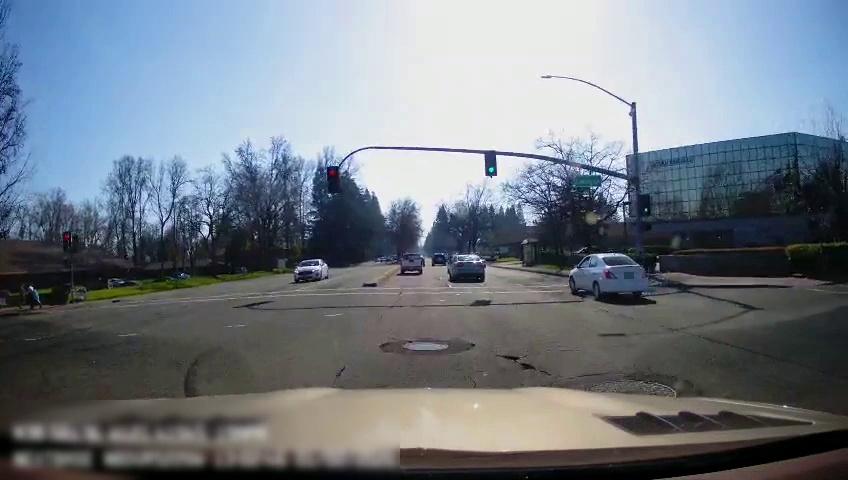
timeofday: Day
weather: Sunny
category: Drivable Space
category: Vehicles | SUV
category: Vehicles | Car
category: Vehicles | Car
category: Vehicles | Truck
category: Vehicles | Car
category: Vehicles | Car
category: Lanes | Current Lane
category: Traffic | Lights
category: Traffic | Lights
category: Traffic | Signs
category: Traffic | Lights